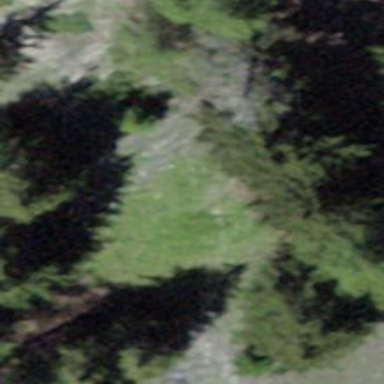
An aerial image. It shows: Forest area.